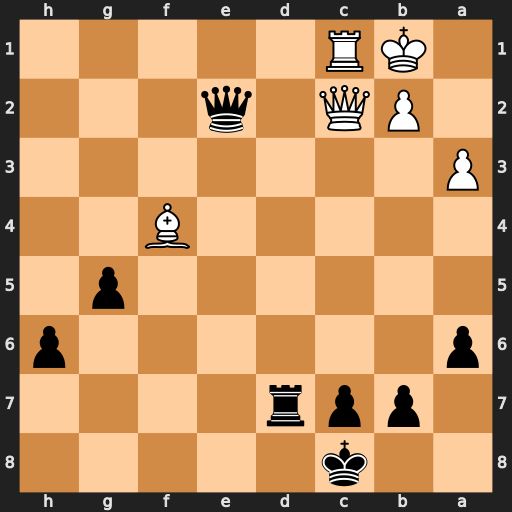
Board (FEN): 2k5/1ppr4/p6p/6p1/5B2/P7/1PQ1q3/1KR5
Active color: b
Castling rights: -
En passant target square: -
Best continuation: Qxc2+ Kxc2 gxf4